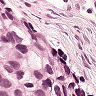
Metastatic tissue present: yes